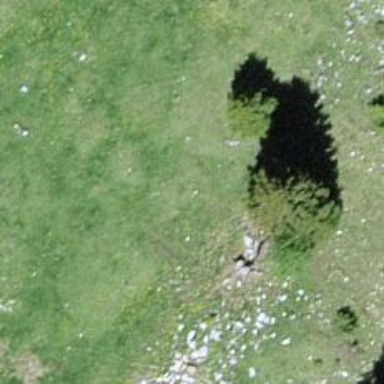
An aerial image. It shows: Needle-leaved tree in nature.